Field crop: tomato
Growth stage: 1
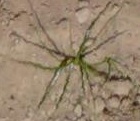
Species: cyperus